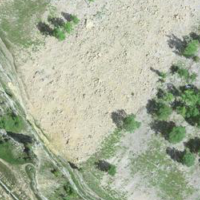
EUNIS habitat code: 24
Species observed at this site:
Alchemilla alpina
Bartsia alpina
Gentianella campestris
Anemonastrum narcissiflorum
Capra ibex